Interaction volume radius: 5 \u00c5
Interaction volume height: 15 \u00c5
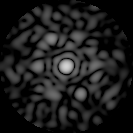
Disorder parameter: 0.8165